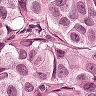
Metastatic tissue present: yes